Interaction volume radius: 5 \u00c5
Interaction volume height: 15 \u00c5
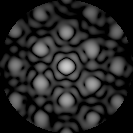
Disorder parameter: 0.3006